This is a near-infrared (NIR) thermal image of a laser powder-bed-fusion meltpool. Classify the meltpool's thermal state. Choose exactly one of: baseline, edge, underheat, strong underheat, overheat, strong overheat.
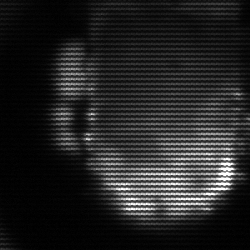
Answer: baseline